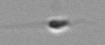
Label: flagellate_morphotype3